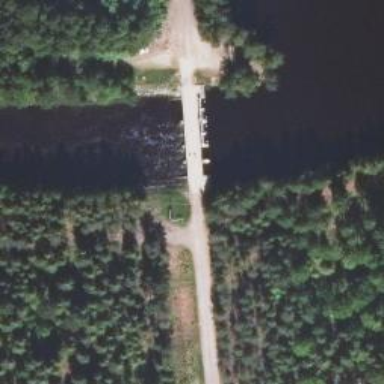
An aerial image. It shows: Unclassified road with asphalt surface crossing bridge.